Question: I want to Insert a picture in every row data in Datagridview for identification.
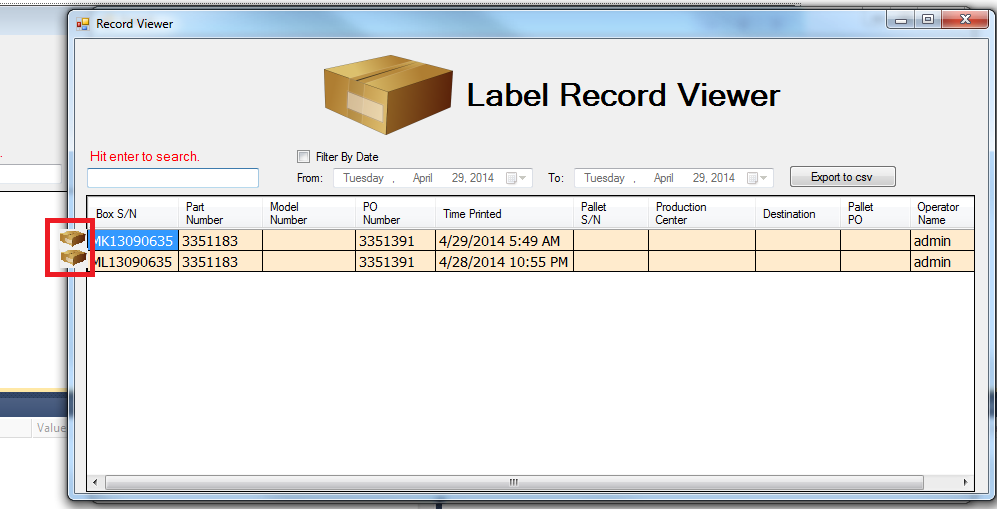
Answer: I Got it, Inserting new Column with Image type and insert the Picture